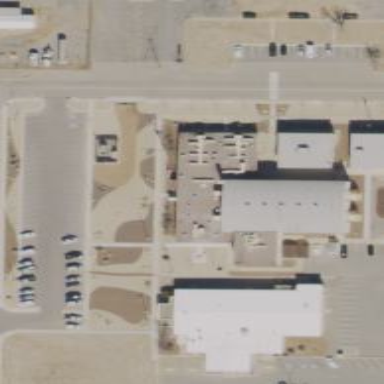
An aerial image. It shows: Building used as fitness center.